Question: Using grid layout I am creating composites. But I am unable to reduce gap between two composites. Please see the image and code. Could anyone help me in this

'''
parent.setLayoutData(new GridData(GridData.FILL,GridData.CENTER, true, false, 3, 1));// whole group
GridLayout gridLayout = new GridLayout(3, false);
recurrenceGroup.setLayout(gridLayout);
radioButton1 = new Button(parent.getContent(), SWT.RADIO);
radioButton1.setText("Radio 1");
GridData gridData = GridDataFactory.fillDefaults().span(3, 1).align(SWT.FILL, SWT.BEGINNING).grab(true, false).create();
radioButton1.setLayoutData(gridData);
radioButton2 = new Button(parent.getContent(), SWT.RADIO);
radioButton2.setText("Radio 2");
textBox = new Text(parent.getContent(), SWT.BORDER);
textBox.setLayoutData(new GridData(SWT.BEGINING, SWT.CENTER, true, false));
secsLabel = new Label(parent.getContent(), SWT.NONE);
secsLabel.setText("secs");
'''
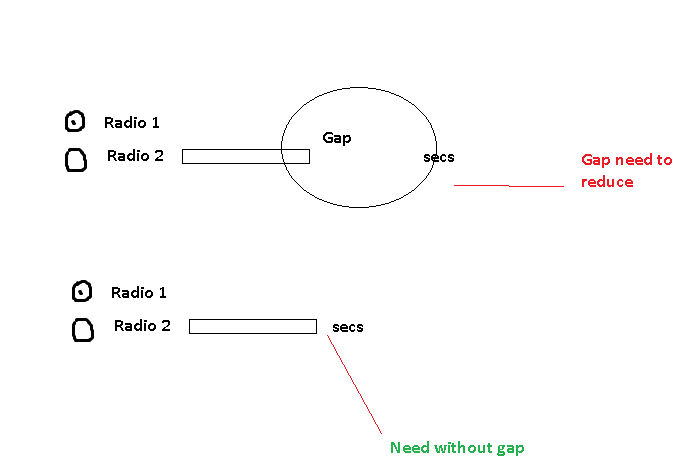
Answer: You can use 'GridLayout#horizontalSpacing' and 'GridLayout#verticalSpacing' respectively to change the spacing between children:
With horizontal spacing:

Without horizontal spacing:

'''
public static void main(String[] args)
{
final Display display = new Display();
final Shell shell = new Shell(display);
shell.setText("StackOverflow");
GridLayout layout = new GridLayout(3, false);
layout.horizontalSpacing = 0;
shell.setLayout(layout);
for(int i = 0; i < 9; i++)
new Label(shell, SWT.NONE).setText("Label: " + i);
shell.pack();
shell.open();
while (!shell.isDisposed())
{
if (!display.readAndDispatch())
display.sleep();
}
display.dispose();
}
'''